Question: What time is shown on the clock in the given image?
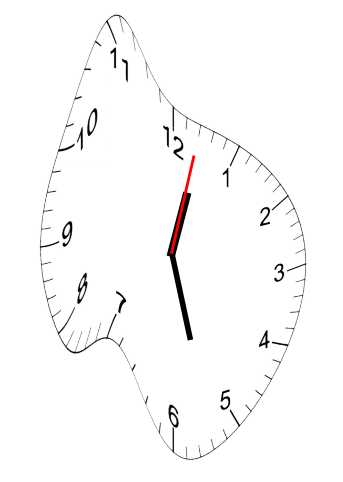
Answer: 12:27:02